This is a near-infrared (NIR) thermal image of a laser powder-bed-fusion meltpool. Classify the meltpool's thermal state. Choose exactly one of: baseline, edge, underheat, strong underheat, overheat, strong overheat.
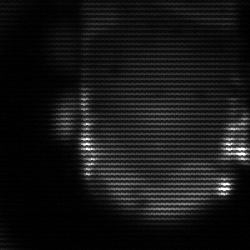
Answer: baseline